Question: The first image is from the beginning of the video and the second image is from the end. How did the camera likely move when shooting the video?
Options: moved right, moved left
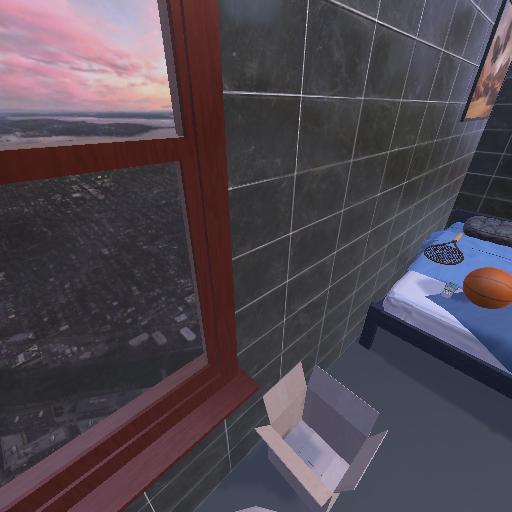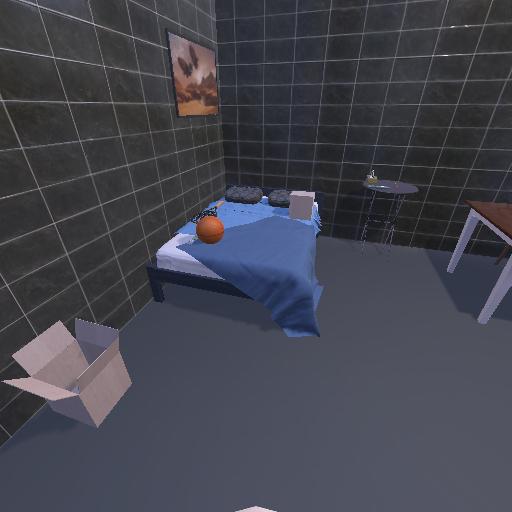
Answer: moved right